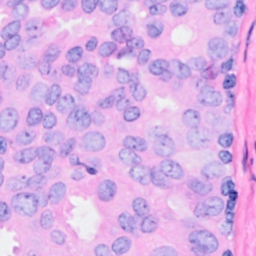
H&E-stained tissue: Breast